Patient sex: M
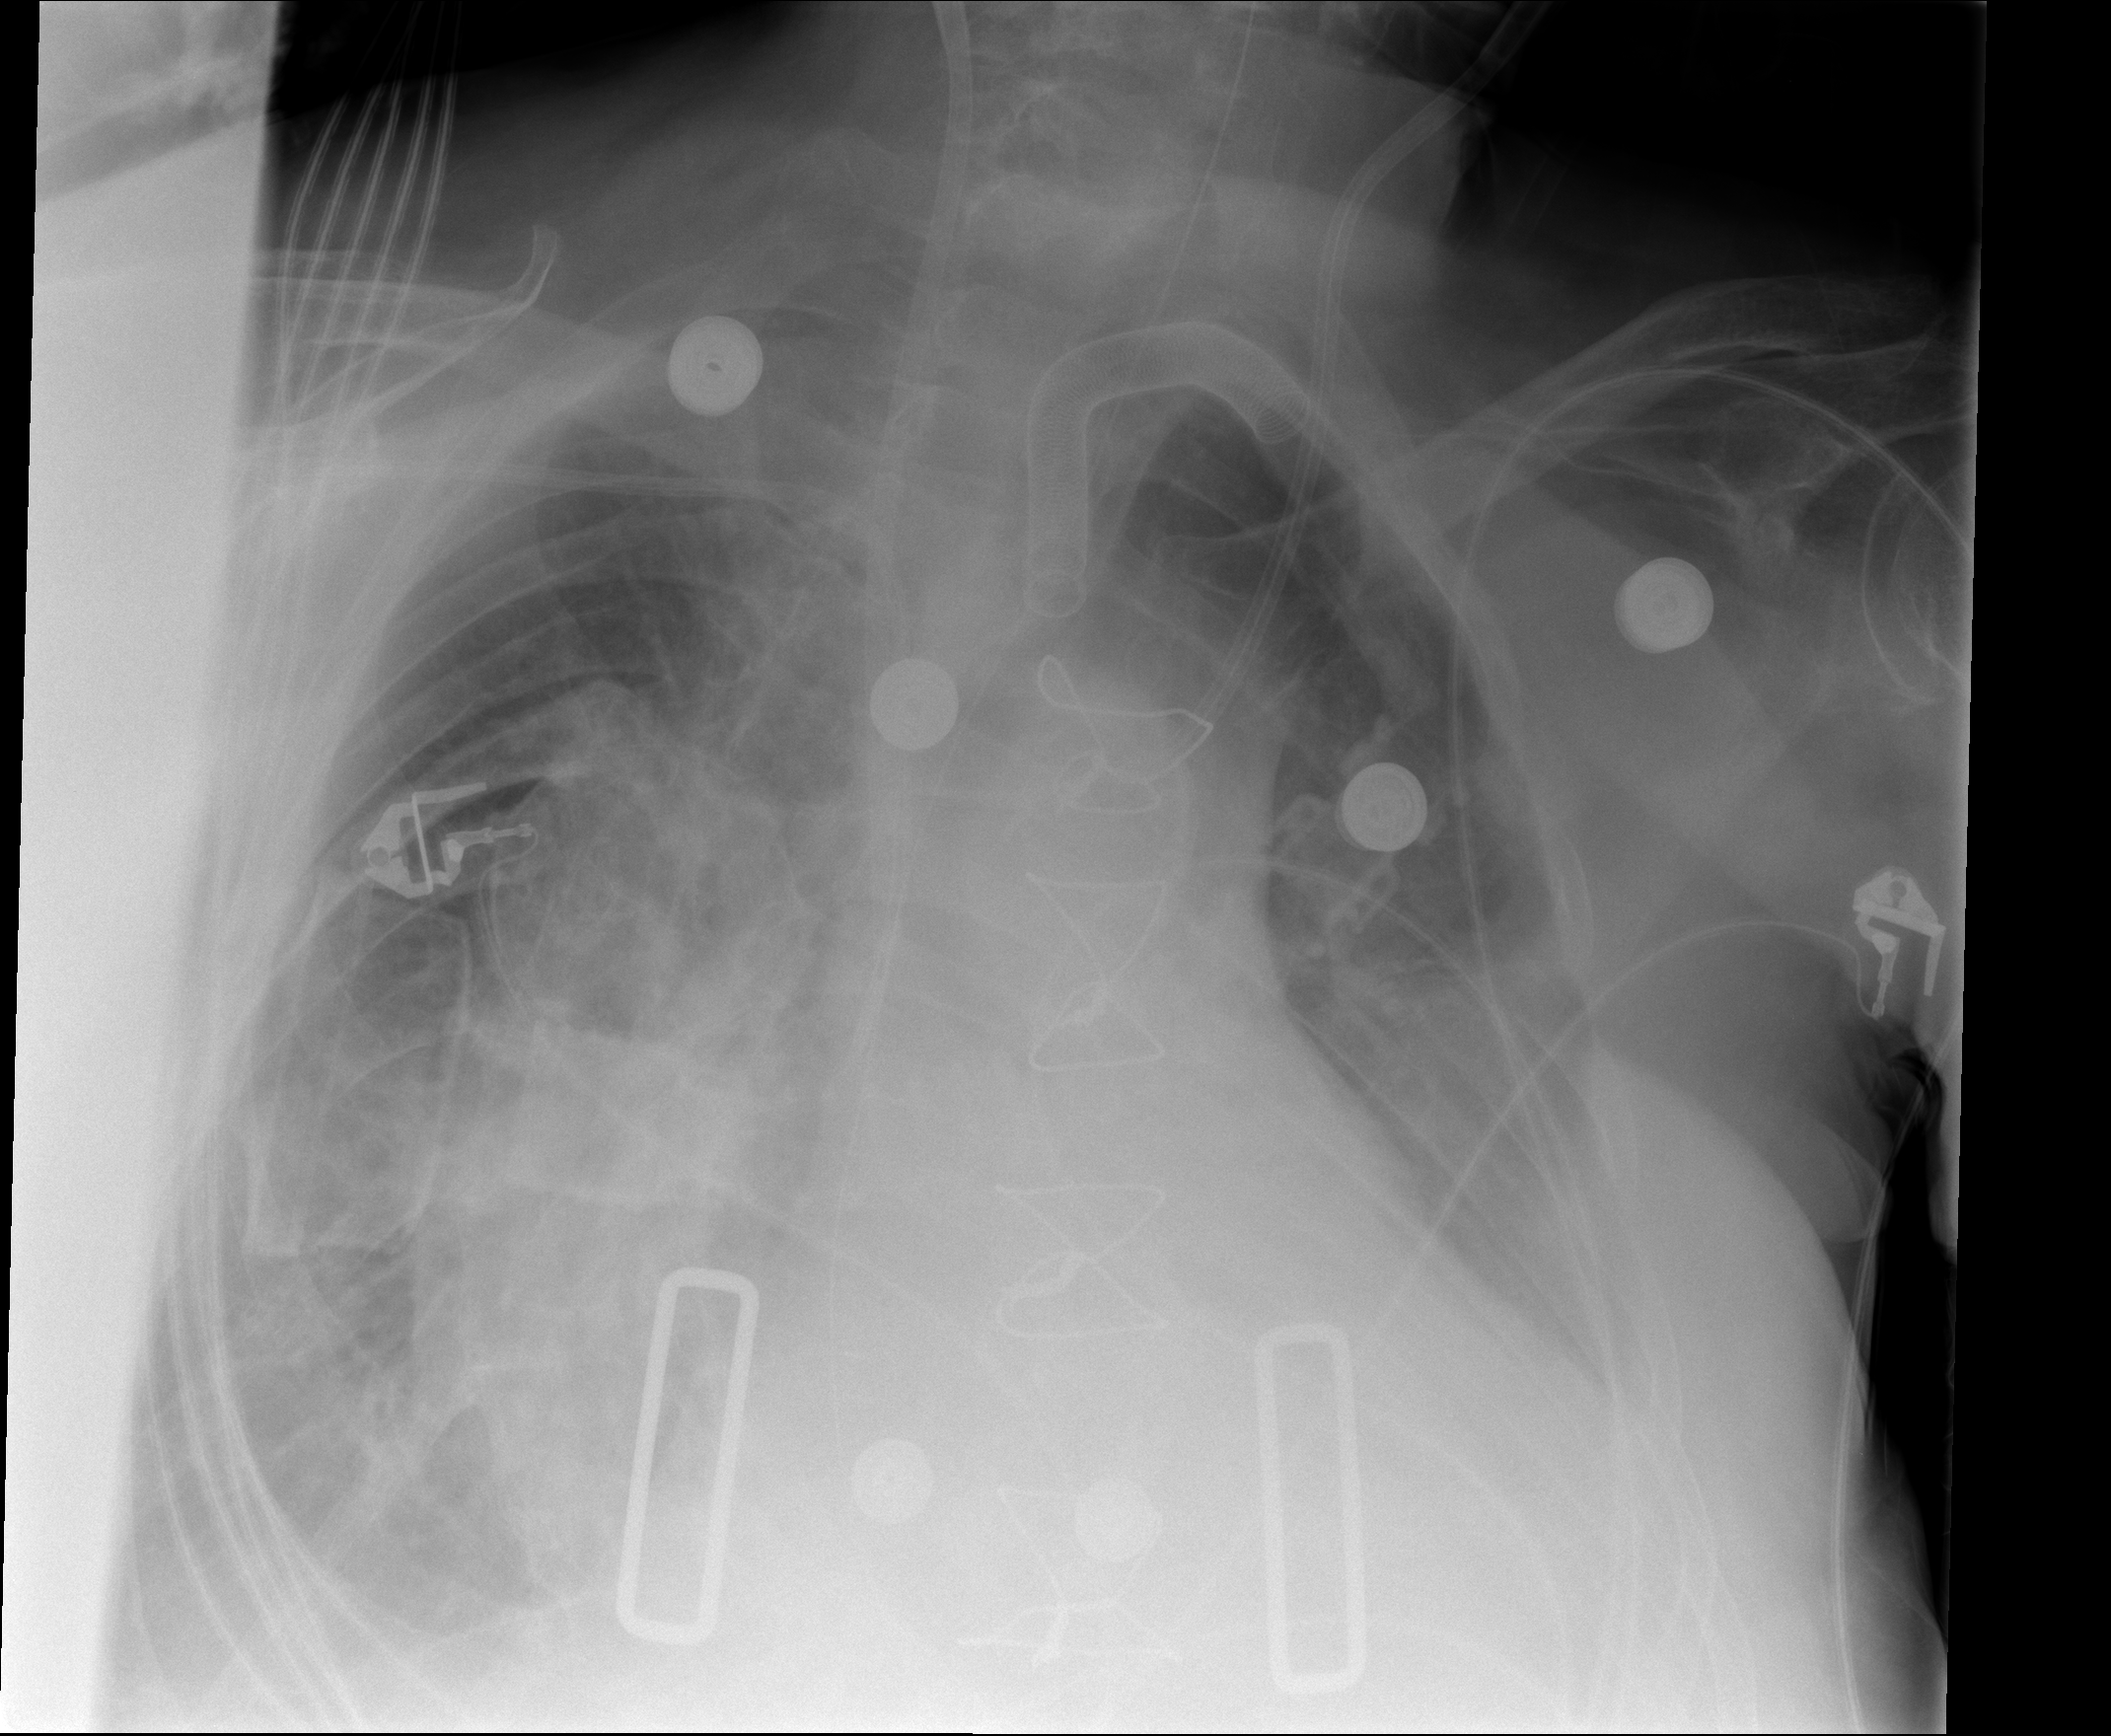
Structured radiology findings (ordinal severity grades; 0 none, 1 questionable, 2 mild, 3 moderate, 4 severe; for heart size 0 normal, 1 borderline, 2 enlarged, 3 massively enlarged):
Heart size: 2
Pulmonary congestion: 0
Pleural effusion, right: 2
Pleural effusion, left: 2
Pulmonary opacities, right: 2
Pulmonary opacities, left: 1
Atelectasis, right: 2
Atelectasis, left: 2